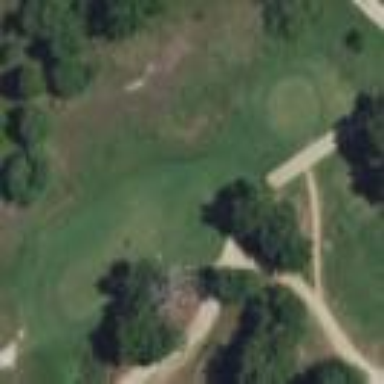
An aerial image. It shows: Rough grassy area used for golf.